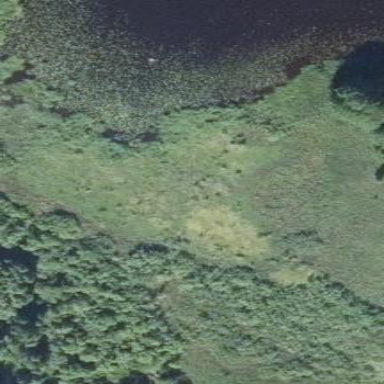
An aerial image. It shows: Reedbed in wetland area.